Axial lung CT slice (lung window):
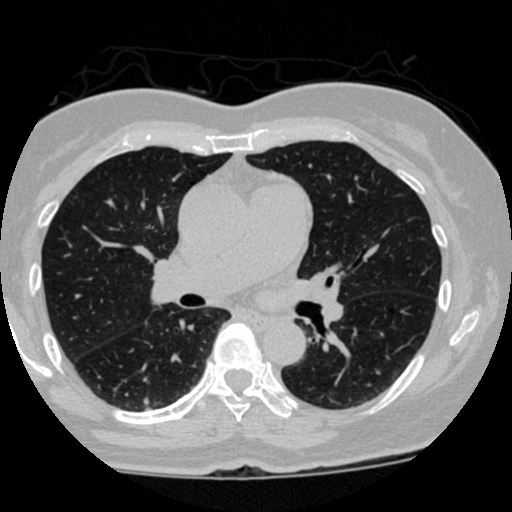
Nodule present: yes
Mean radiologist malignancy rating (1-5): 2.5